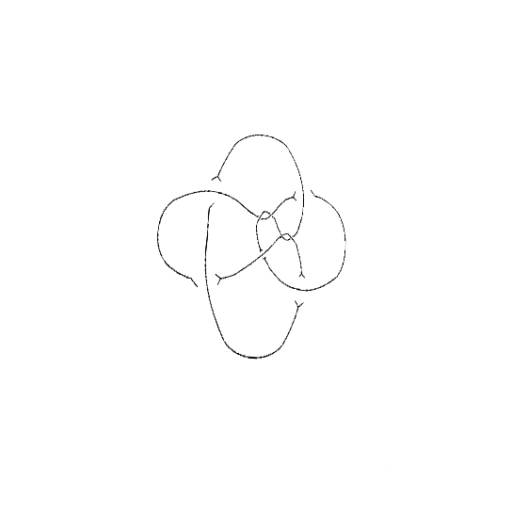
Crossing number: 9